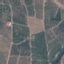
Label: PermanentCrop